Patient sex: M
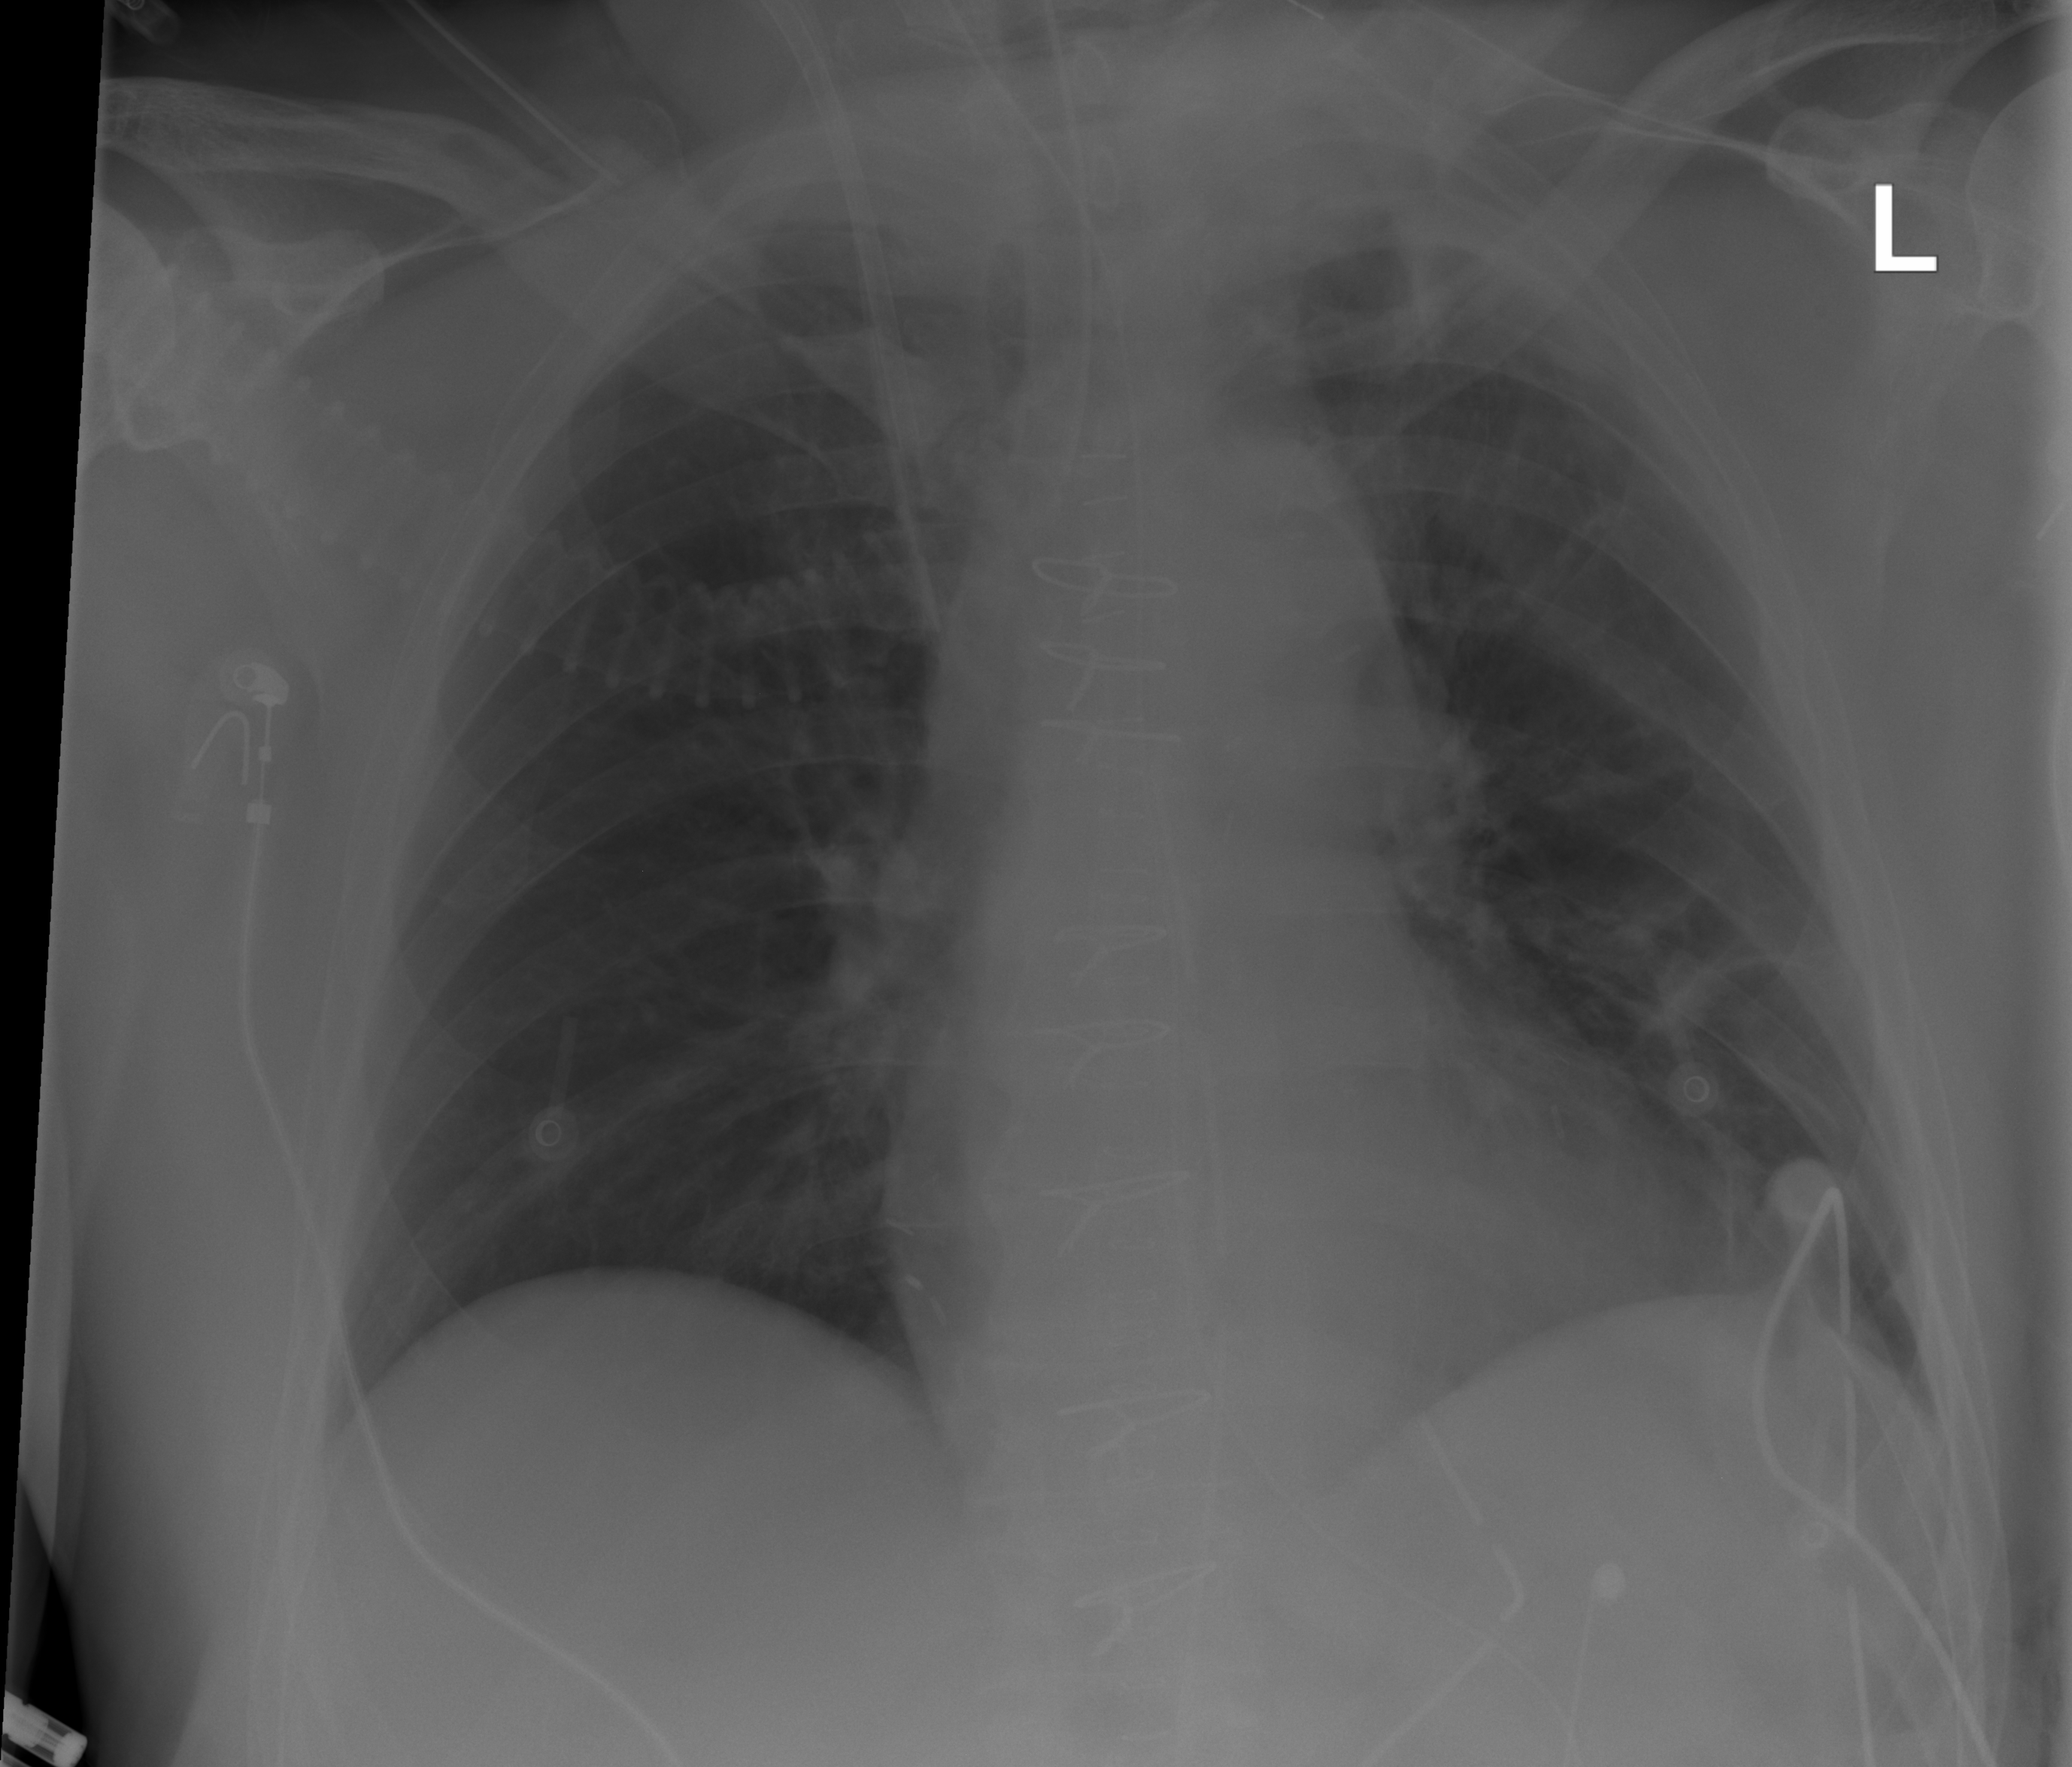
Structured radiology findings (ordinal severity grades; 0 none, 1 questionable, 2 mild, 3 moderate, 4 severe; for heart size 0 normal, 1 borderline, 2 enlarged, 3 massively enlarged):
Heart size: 0
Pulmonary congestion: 0
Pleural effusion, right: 0
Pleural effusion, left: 0
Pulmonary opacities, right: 0
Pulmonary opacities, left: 0
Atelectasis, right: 0
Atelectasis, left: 2